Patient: sex M, age 71
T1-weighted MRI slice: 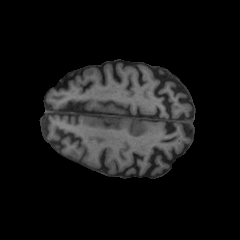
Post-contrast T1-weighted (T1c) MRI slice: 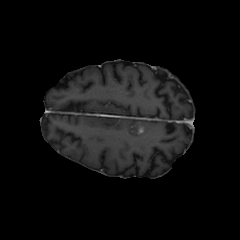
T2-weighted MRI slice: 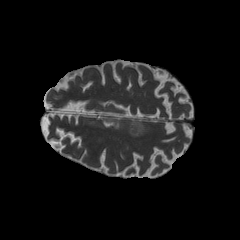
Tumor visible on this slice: yes
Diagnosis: Glioblastoma, IDH-wildtype
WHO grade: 4